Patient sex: M
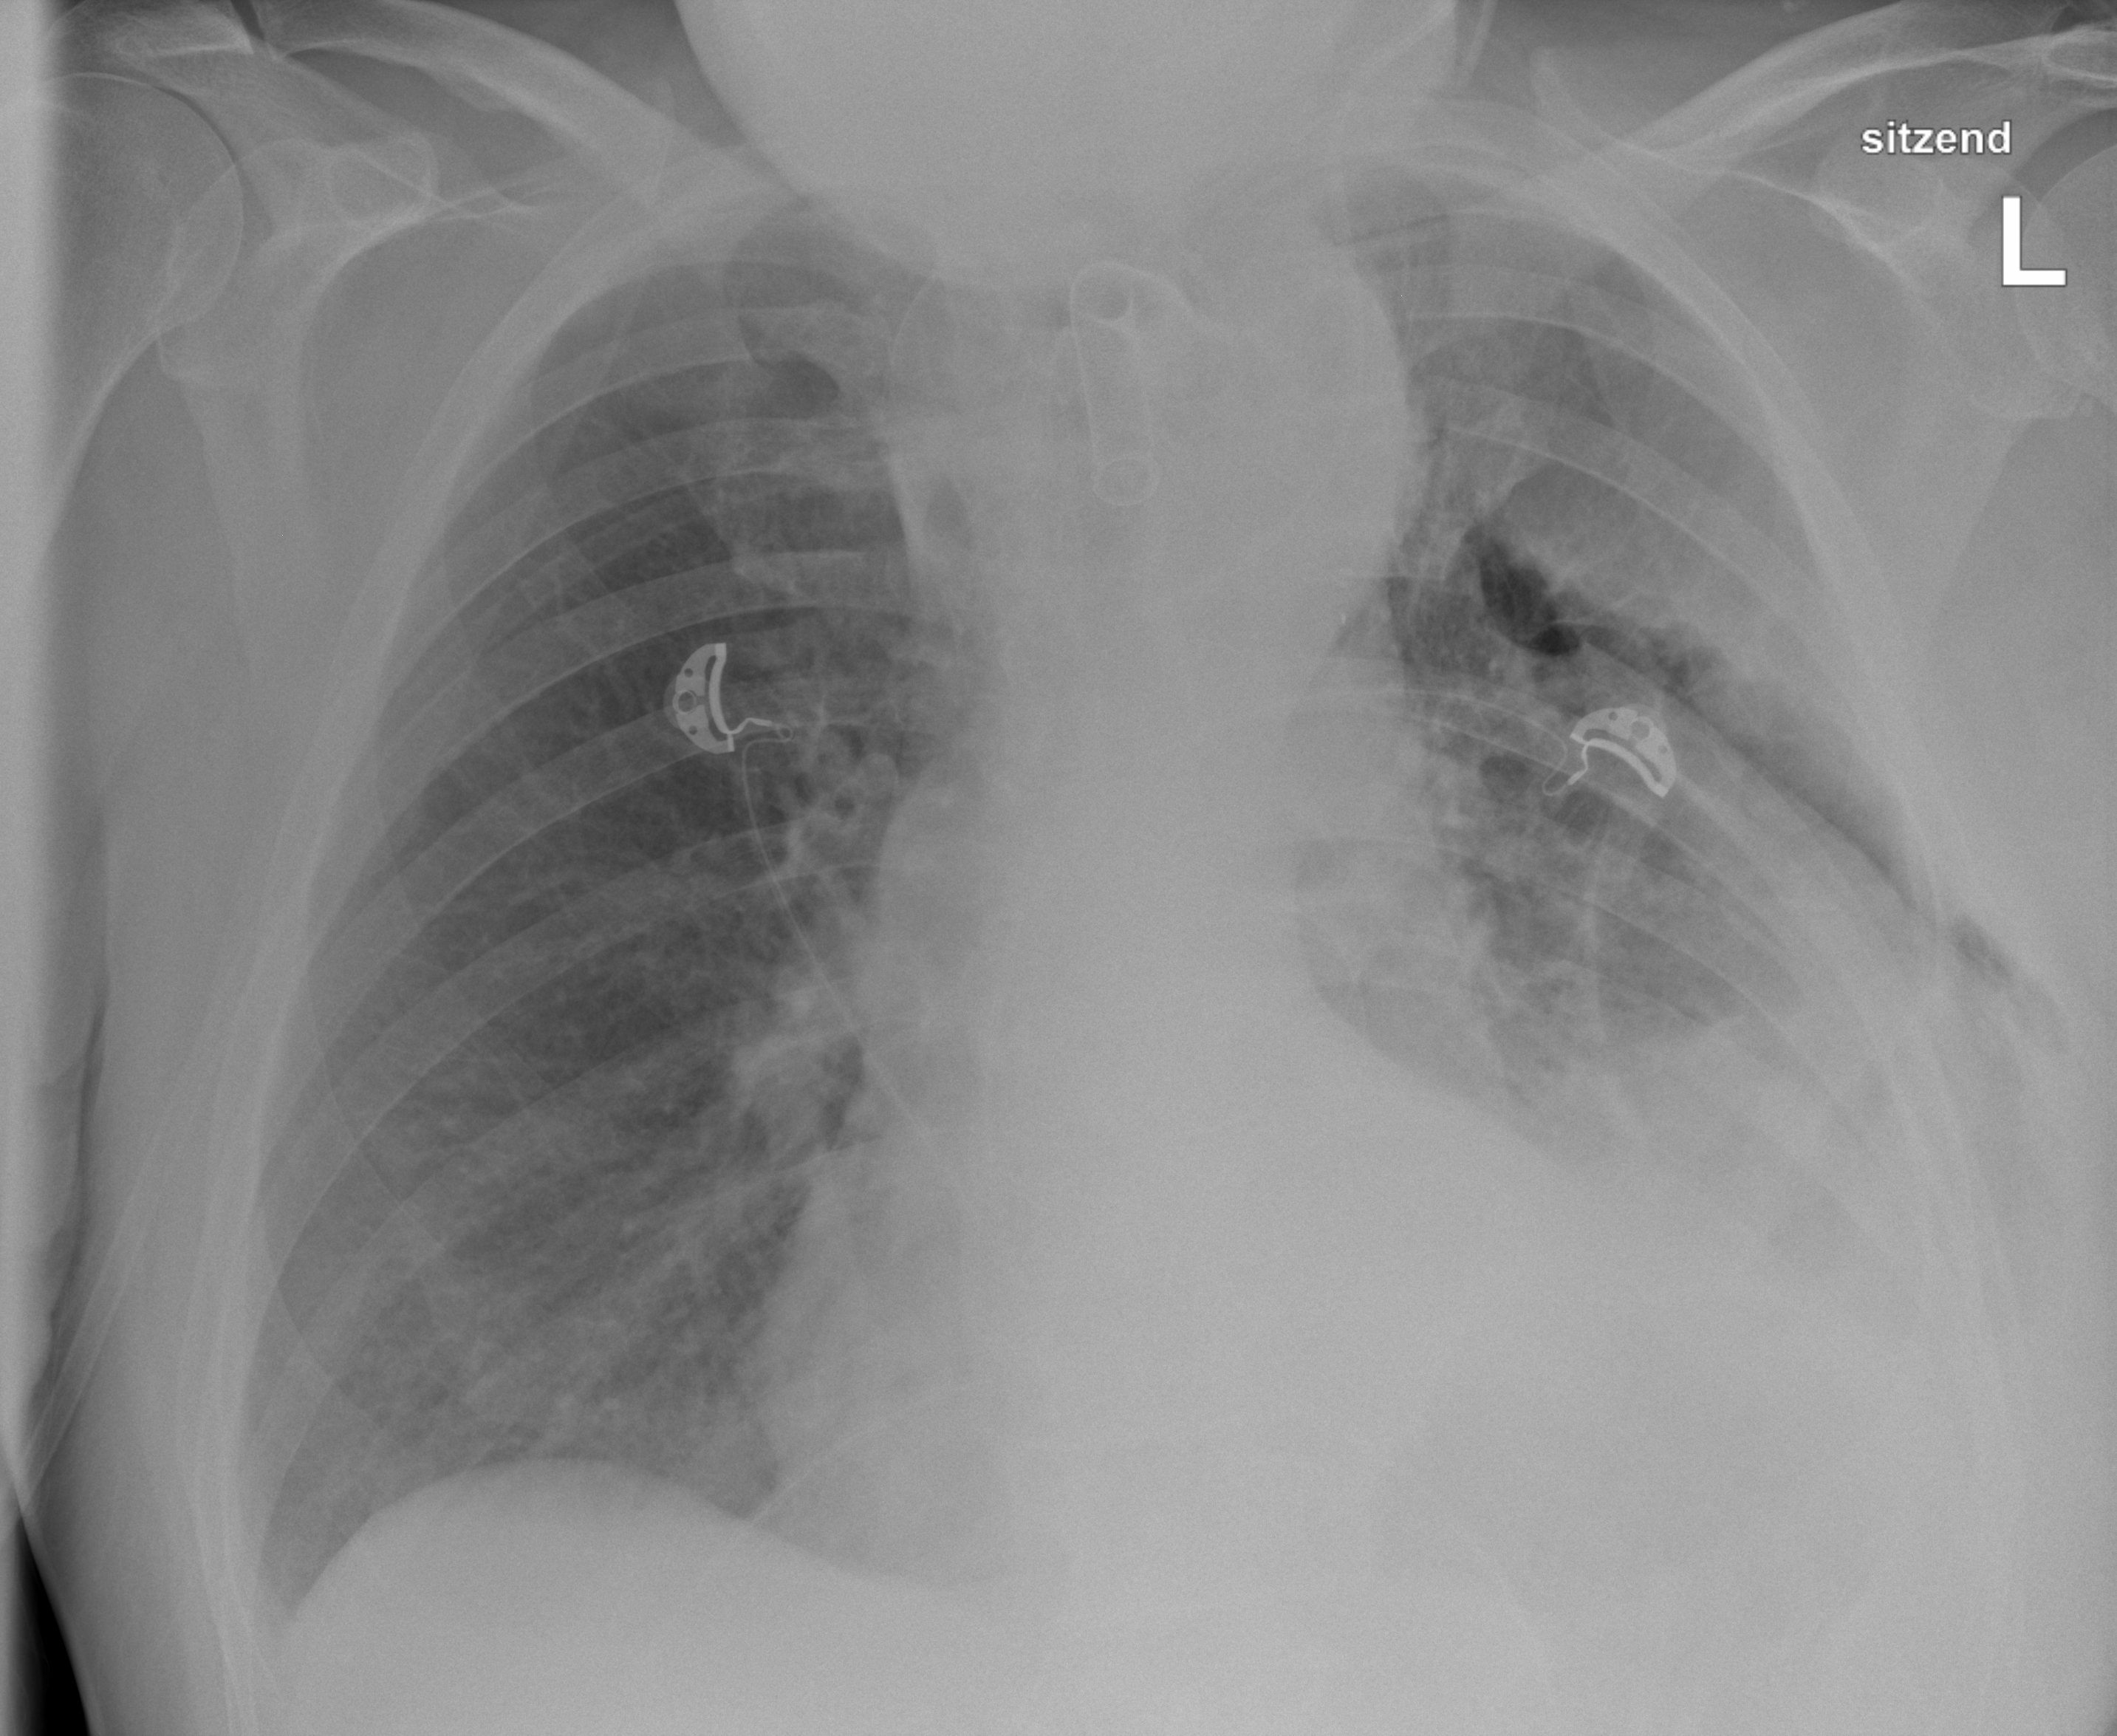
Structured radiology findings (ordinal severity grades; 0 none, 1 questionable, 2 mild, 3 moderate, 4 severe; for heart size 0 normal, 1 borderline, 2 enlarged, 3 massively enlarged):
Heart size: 1
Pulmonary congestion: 1
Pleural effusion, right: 0
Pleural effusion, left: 3
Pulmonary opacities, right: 0
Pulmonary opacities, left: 1
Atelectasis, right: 0
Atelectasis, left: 3